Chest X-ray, AP view. Patient: 55 years old, sex M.
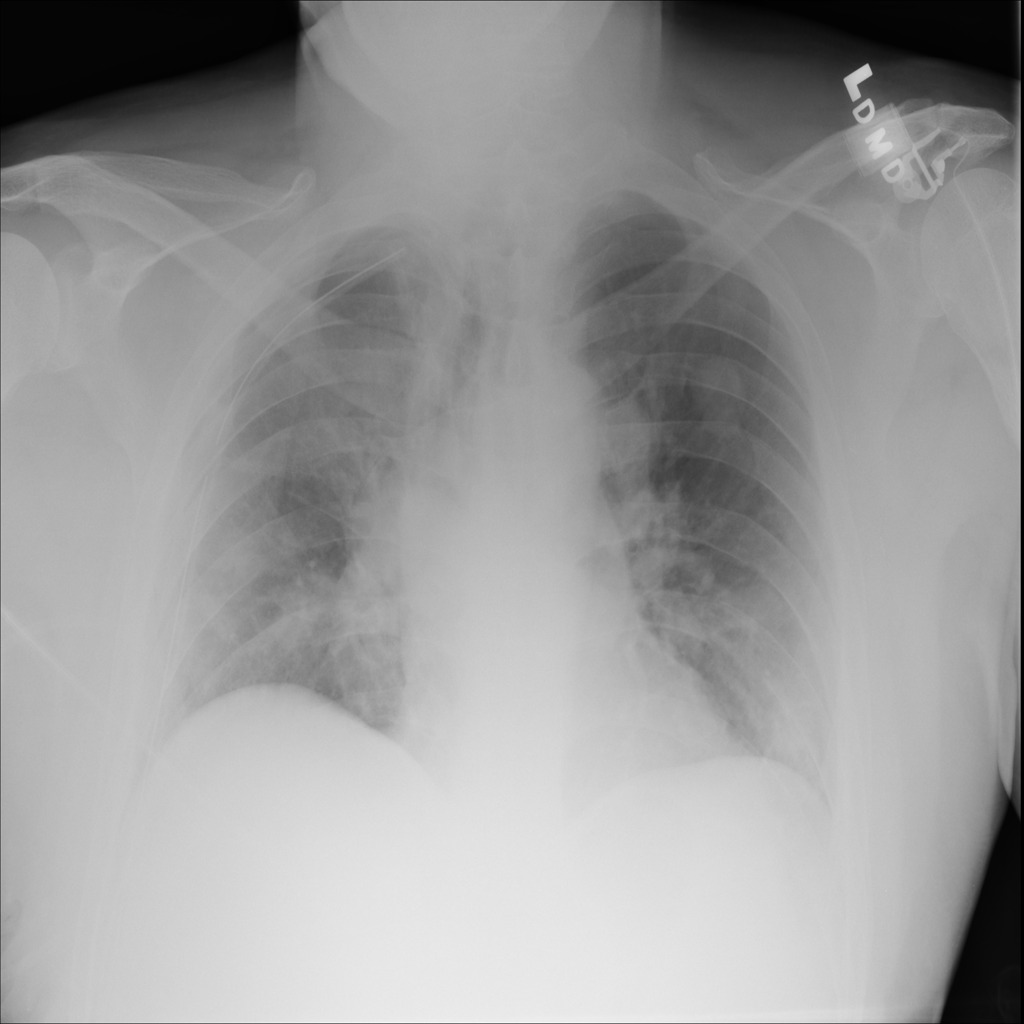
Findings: Mass